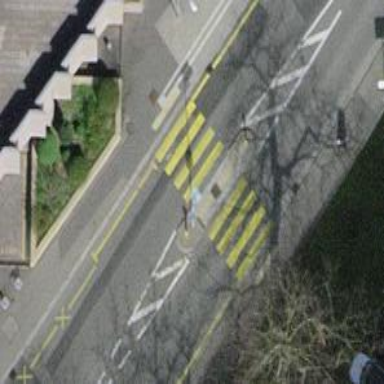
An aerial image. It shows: Marked zebra crossing with island.